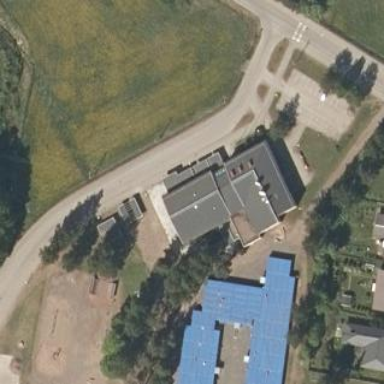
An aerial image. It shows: School building.